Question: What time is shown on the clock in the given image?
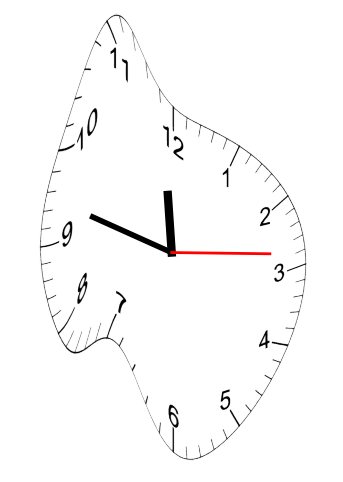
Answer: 11:47:14